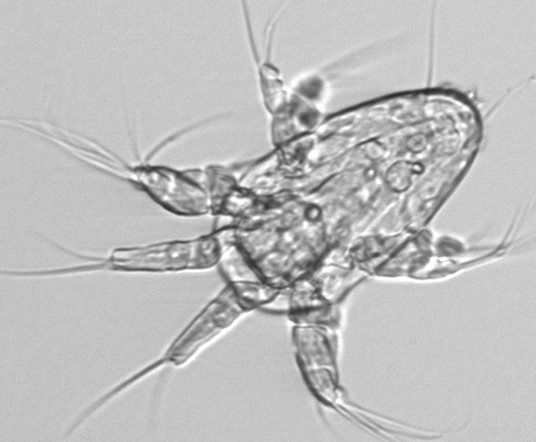
Label: Copepod_nauplii